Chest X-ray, PA view. Patient: 61 years old, sex F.
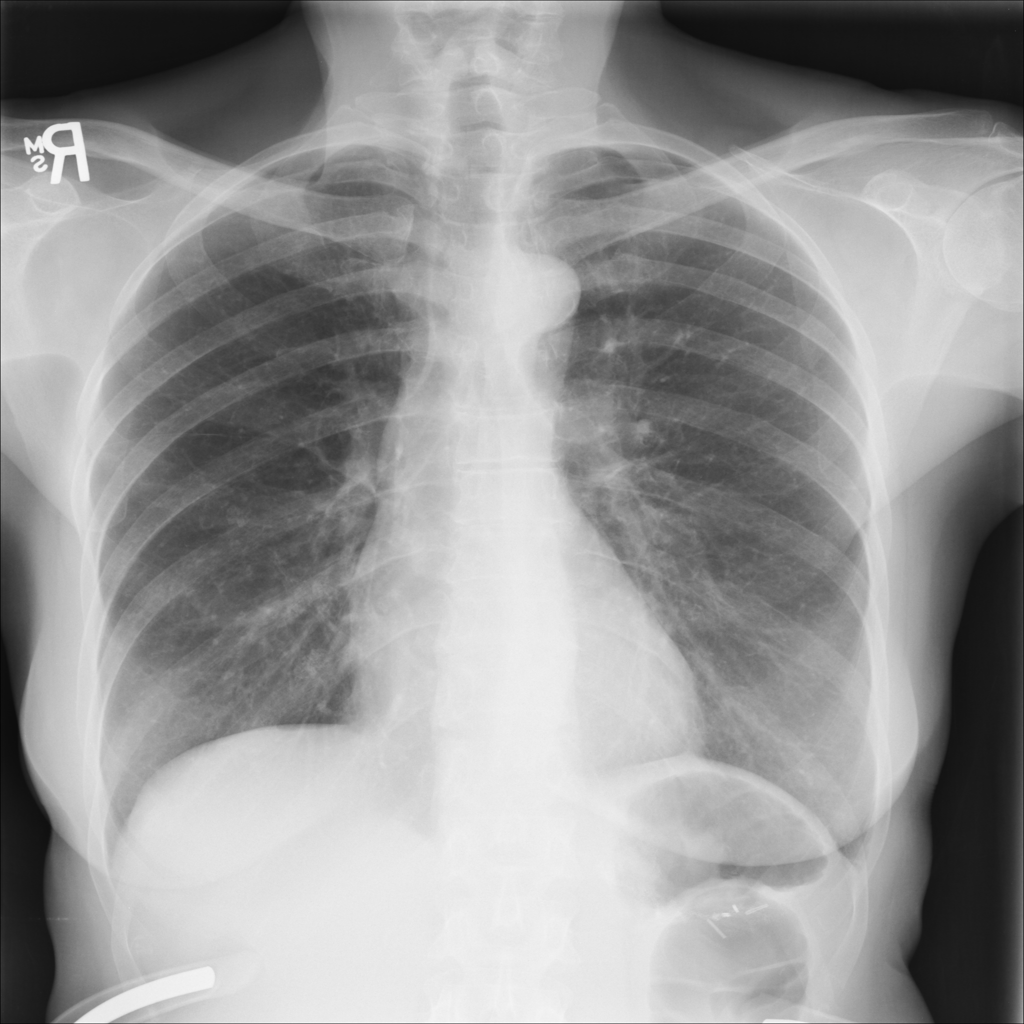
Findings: No Finding